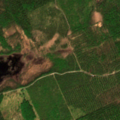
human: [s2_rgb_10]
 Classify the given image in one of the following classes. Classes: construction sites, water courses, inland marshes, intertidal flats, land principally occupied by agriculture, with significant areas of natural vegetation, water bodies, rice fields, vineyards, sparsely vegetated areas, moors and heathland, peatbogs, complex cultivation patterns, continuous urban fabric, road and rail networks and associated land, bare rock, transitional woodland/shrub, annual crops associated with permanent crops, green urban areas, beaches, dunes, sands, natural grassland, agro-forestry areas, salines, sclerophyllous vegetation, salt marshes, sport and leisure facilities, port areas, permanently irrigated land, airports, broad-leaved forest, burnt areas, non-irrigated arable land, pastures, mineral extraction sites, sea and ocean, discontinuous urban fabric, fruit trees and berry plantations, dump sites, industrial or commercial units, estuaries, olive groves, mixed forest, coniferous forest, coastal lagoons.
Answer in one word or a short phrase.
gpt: mixed forest, transitional woodland/shrub